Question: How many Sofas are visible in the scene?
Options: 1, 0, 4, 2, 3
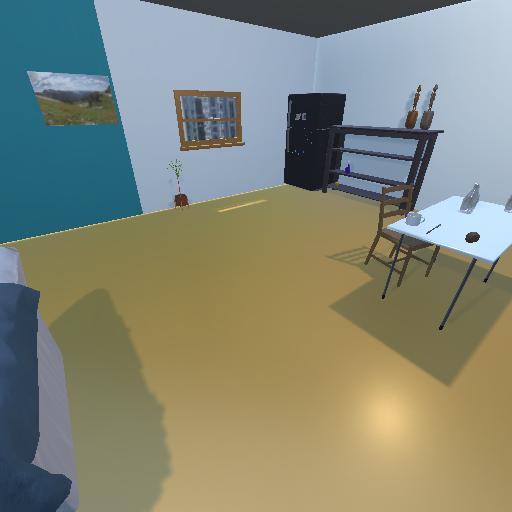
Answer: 1